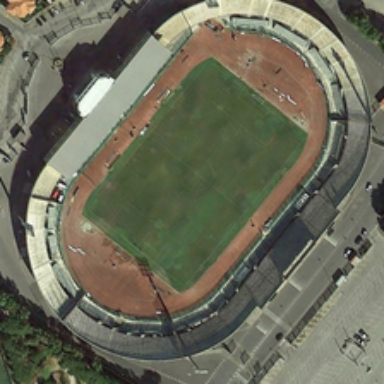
Several buildings and green trees are around a stadium .